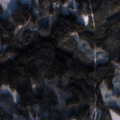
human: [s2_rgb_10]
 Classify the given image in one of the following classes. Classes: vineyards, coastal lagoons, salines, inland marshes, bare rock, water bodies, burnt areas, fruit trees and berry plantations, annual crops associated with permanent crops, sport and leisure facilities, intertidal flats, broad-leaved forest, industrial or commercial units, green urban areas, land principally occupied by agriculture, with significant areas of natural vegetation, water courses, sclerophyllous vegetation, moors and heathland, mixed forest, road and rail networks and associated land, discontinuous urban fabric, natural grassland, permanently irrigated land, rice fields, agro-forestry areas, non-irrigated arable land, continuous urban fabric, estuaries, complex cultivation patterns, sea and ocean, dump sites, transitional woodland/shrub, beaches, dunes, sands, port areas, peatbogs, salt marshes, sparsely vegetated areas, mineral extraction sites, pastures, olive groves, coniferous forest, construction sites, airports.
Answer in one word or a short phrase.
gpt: coniferous forest, mixed forest, transitional woodland/shrub